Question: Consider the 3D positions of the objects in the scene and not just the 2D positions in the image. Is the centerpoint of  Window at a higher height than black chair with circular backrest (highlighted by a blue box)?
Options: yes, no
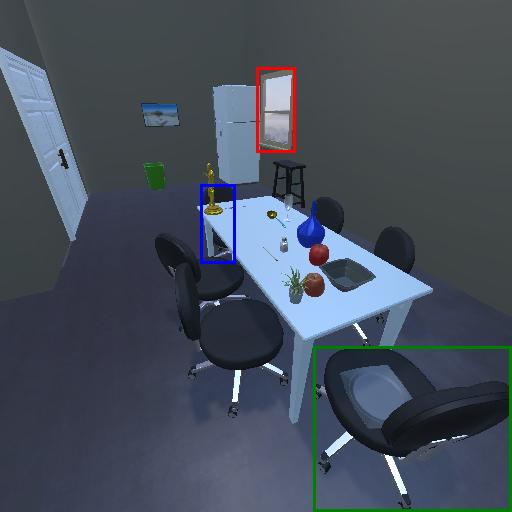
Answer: yes